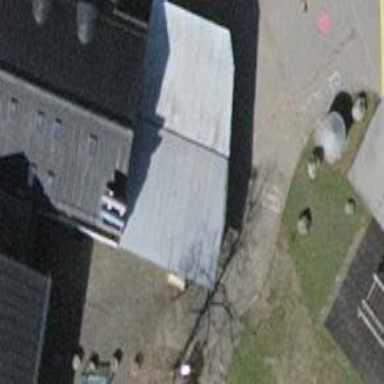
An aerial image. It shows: View of roof of building.